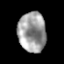
Tissue: prostate
Cell type: T cells
Senescence score: 0.3159
Nuclear area (px): 1089
Mean DAPI intensity: 157.017